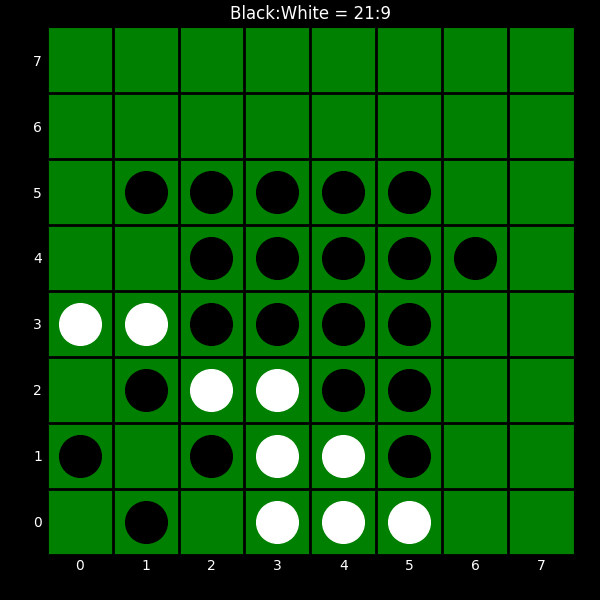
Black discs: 21
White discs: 9